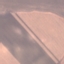
Land use / land cover class: AnnualCrop